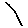
Label: line